RGB frame:
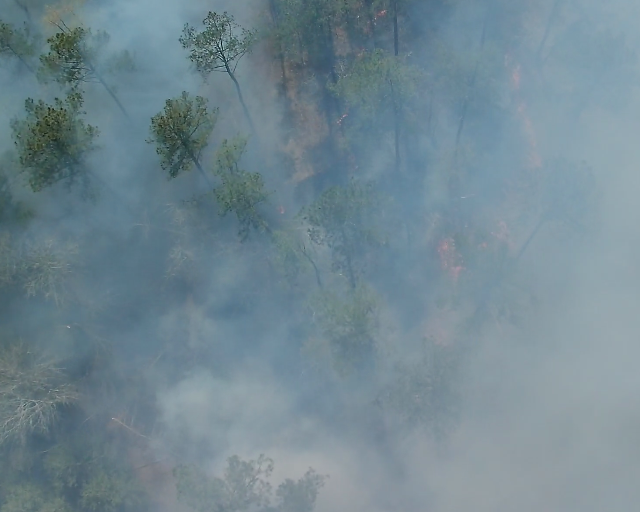
Thermal frame:
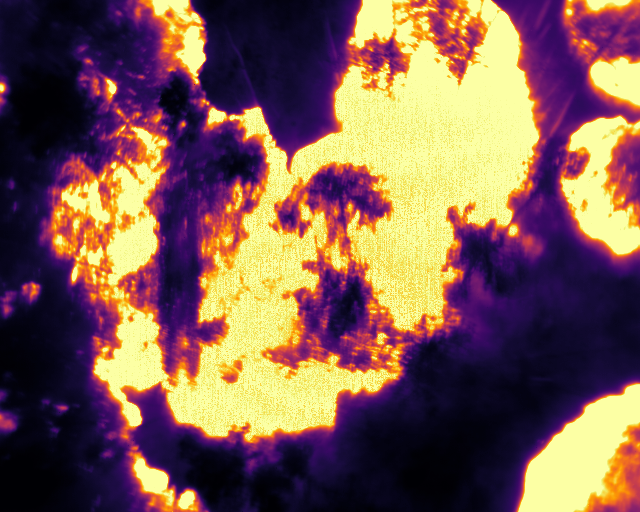
Captured: 2026-02-26 02:31:23
Pixels at or above 80 °C: 168878 (fraction of frame: 0.5154)